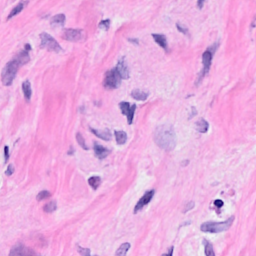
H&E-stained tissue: Breast